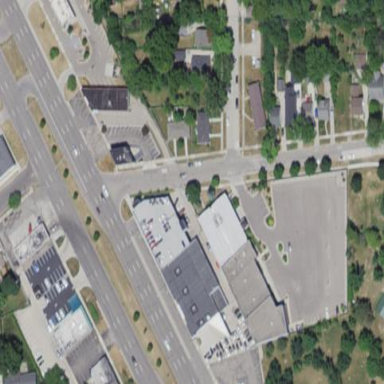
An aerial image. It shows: Commercial building.